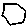
Label: hexagon